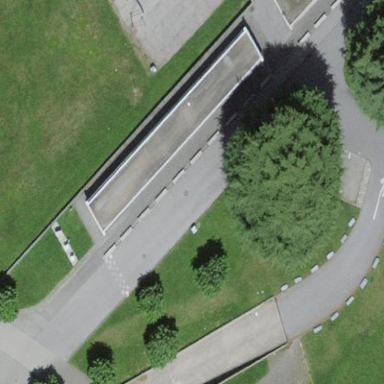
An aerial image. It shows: Bicycle parking area.